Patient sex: M
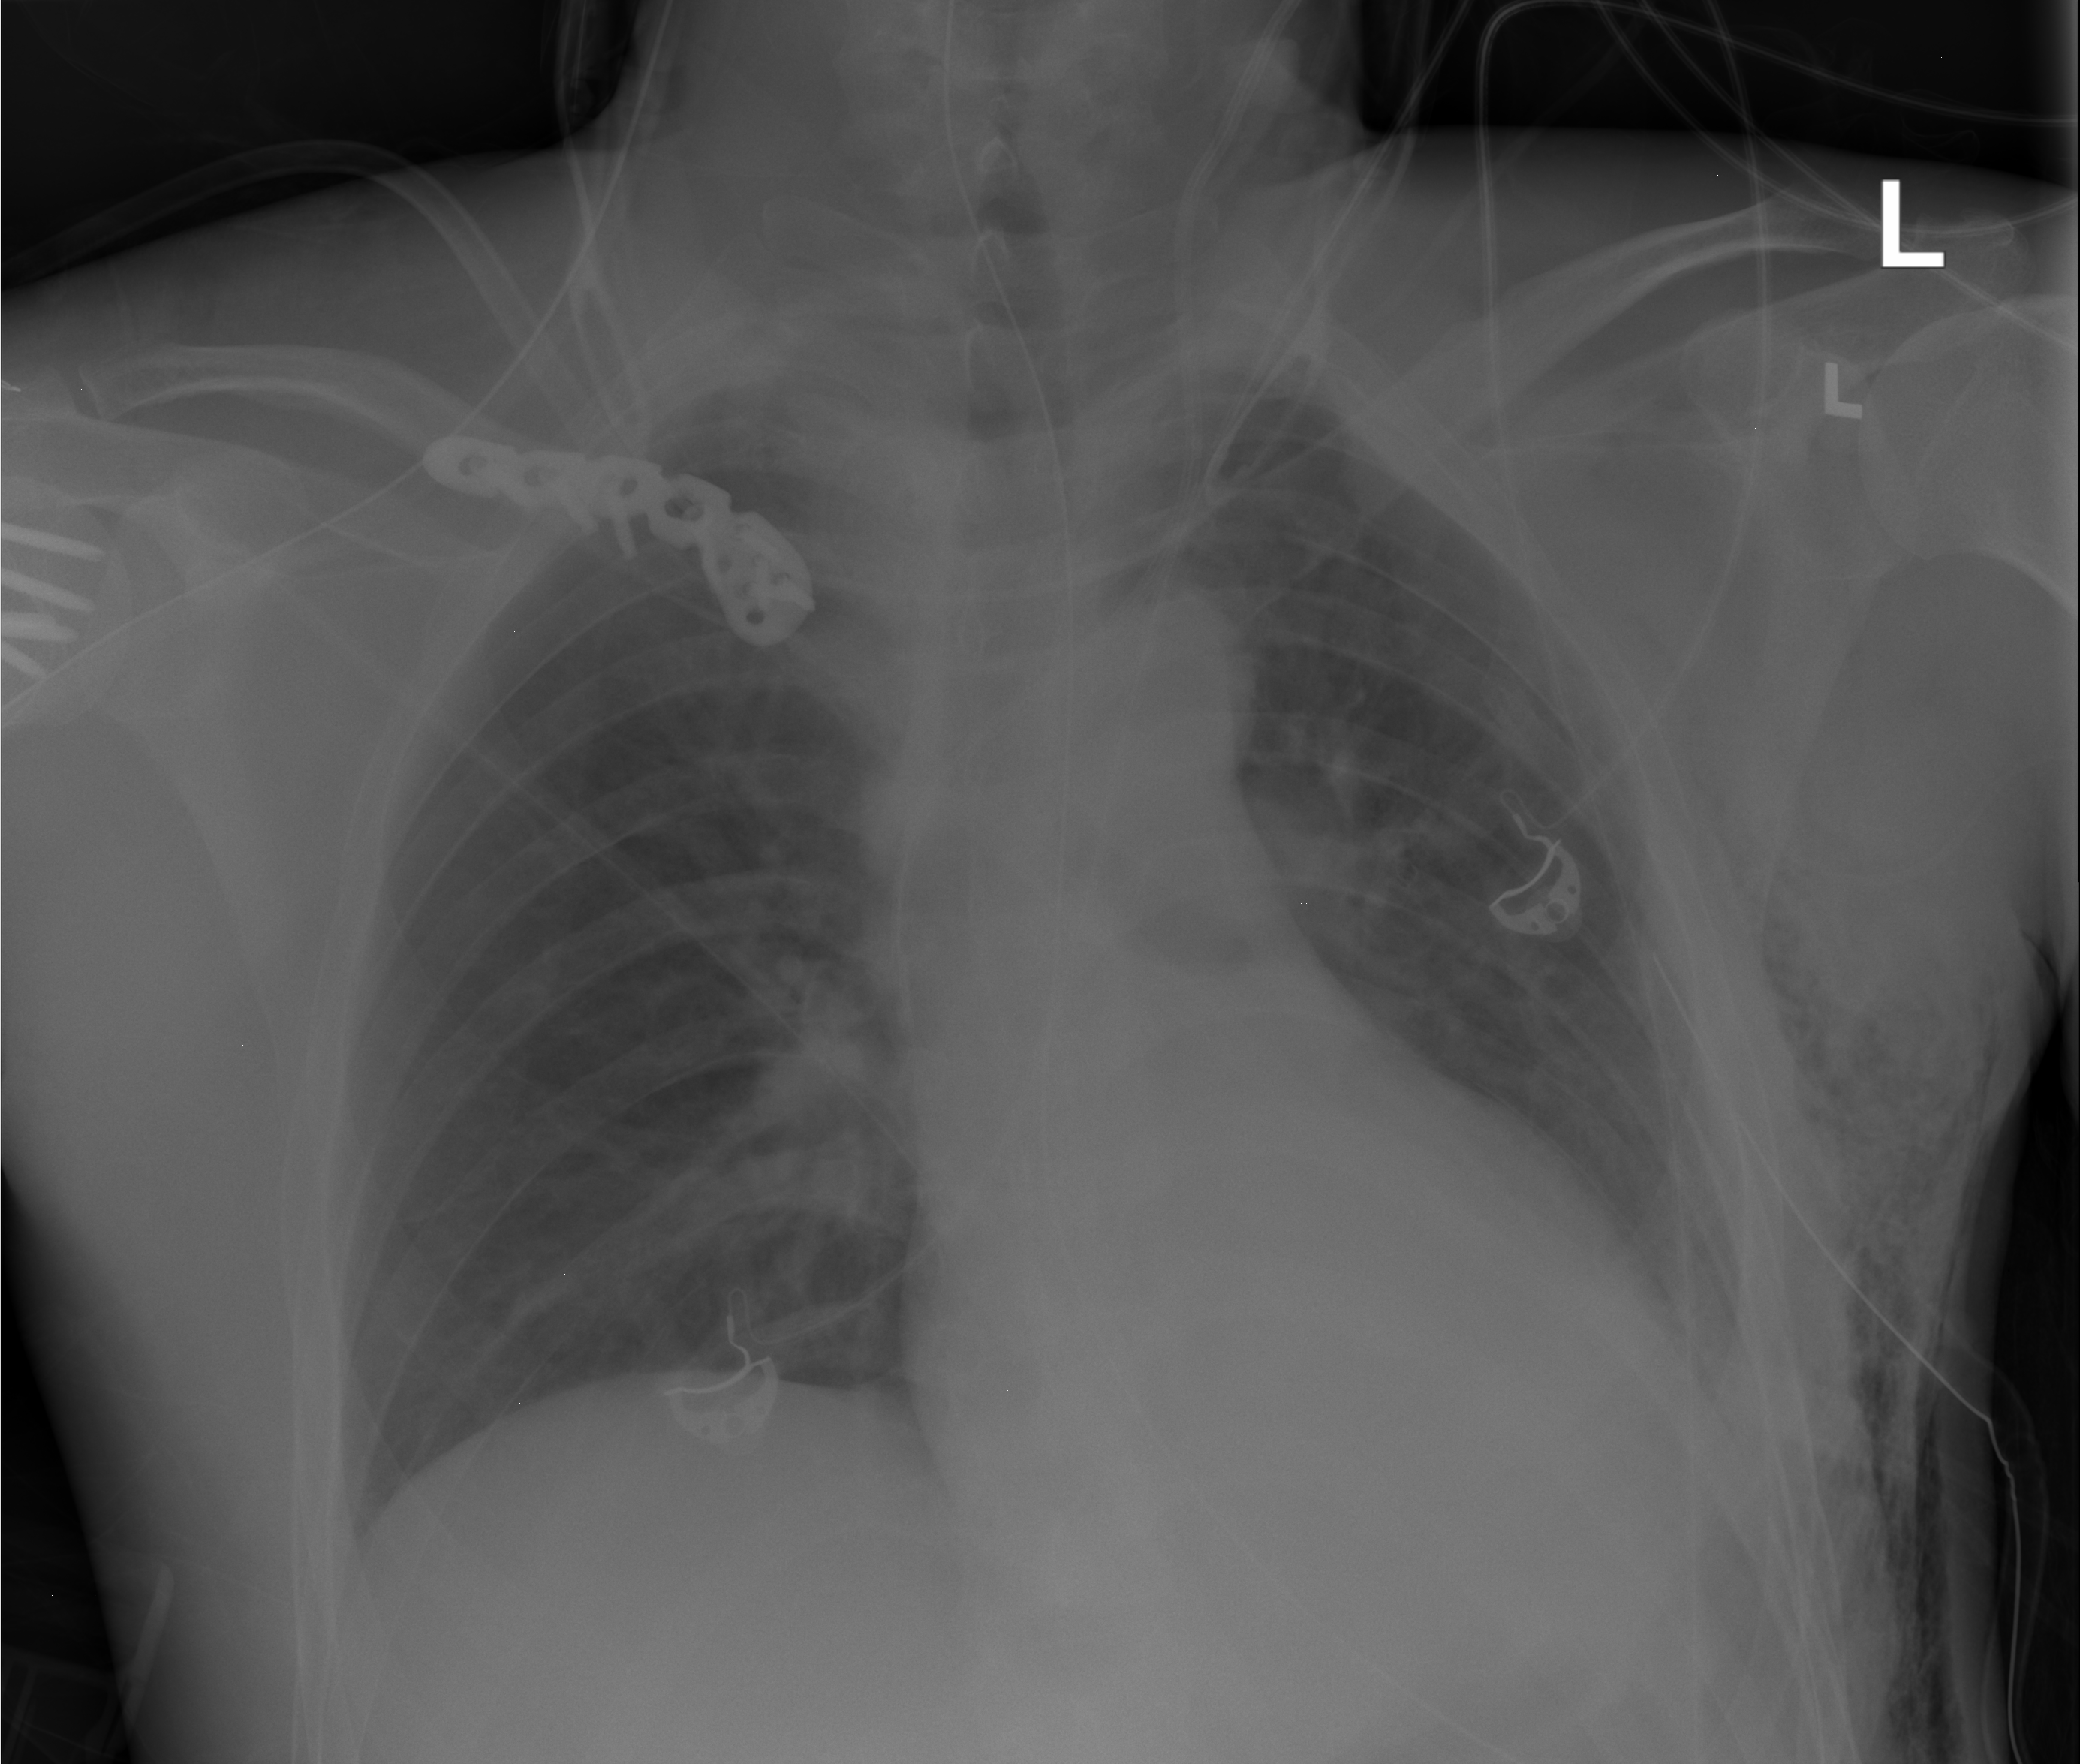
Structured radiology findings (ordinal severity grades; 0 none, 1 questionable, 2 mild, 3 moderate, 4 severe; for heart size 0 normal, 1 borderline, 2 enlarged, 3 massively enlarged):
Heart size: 0
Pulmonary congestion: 0
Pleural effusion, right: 0
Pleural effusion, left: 0
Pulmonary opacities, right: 0
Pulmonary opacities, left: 0
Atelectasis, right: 0
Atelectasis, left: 2